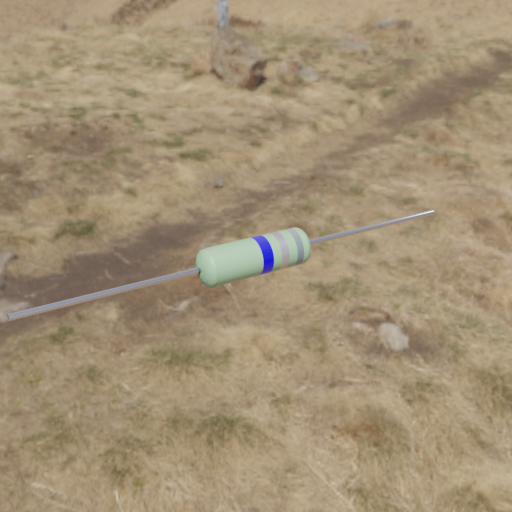
Resistor colour bands (in order): blue, silver, gray